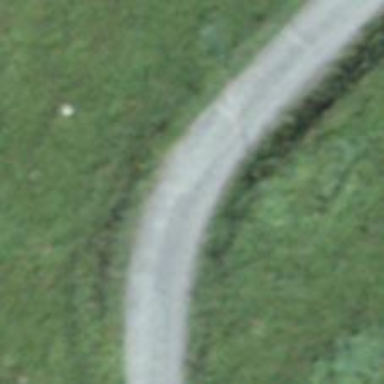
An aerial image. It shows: Unclassified road with grade 2 tracktype.